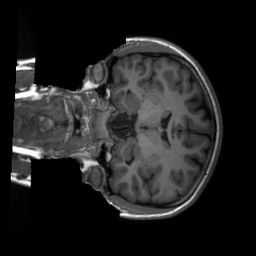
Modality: T1w
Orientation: coronal
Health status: healthy
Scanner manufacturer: siemens
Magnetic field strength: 3 T
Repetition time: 2.3 s
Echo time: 0.00207 s